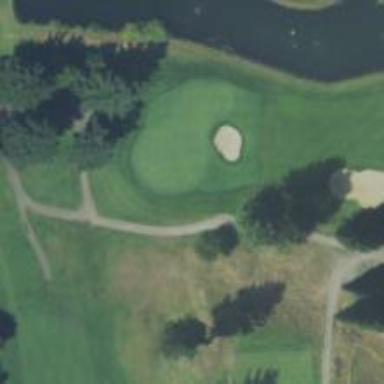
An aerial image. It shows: Service road used as golf cart path.